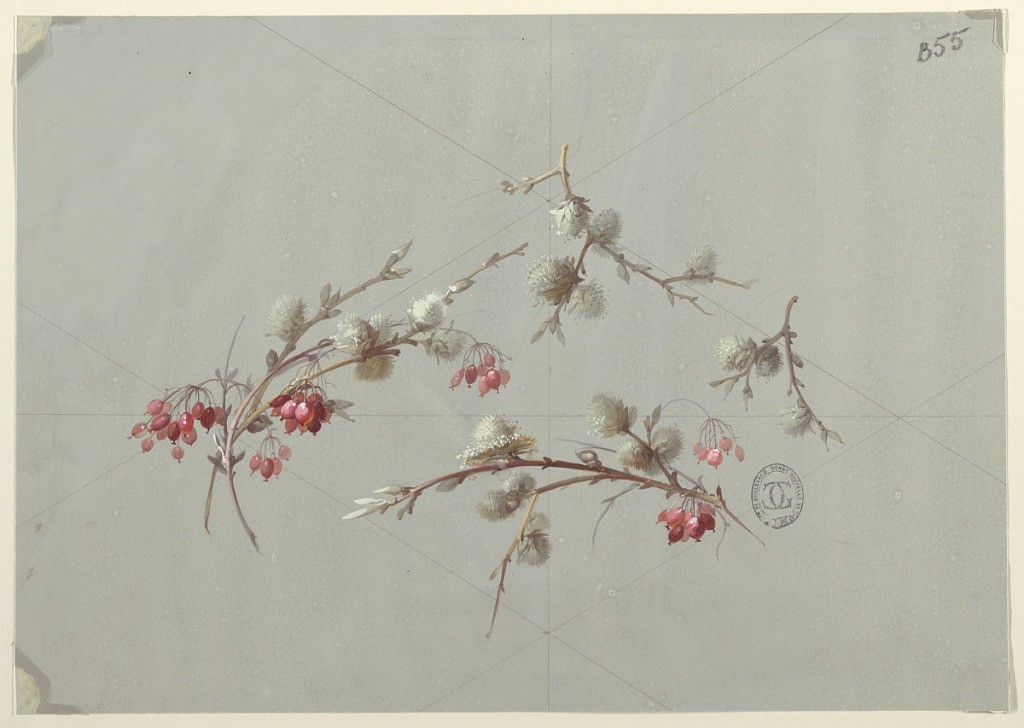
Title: Designs for Wallpaper and Textiles: Flowers
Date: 19th century
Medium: Brush and gouache, graphite on cream paper
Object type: Drawing
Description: Horizontally-oriented diamond pencil outline visible. Four light brown branches of different sizes with light green buds and tufts, one at each corner of diamond. Branches at bottom and left corner also have red berries. Guidelines in graphite are visible on the page with the diamond bisected horizontally and vertically.